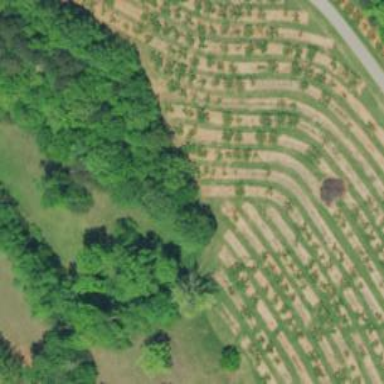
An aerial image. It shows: Orchard.